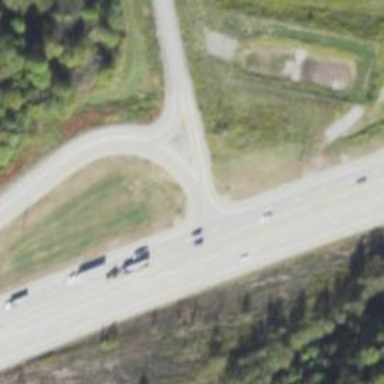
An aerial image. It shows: Trunk link highway with jughandle junction.